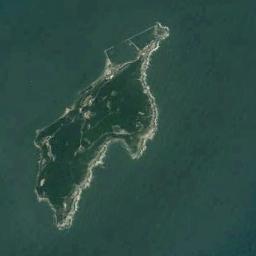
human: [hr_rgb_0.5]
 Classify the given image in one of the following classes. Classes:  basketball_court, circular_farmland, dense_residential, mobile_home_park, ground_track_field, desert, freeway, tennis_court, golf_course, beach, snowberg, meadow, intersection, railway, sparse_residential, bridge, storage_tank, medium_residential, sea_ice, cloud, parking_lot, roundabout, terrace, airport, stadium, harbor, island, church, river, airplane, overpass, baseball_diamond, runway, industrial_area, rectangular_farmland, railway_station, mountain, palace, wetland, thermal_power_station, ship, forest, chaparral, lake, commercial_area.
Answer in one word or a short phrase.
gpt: island